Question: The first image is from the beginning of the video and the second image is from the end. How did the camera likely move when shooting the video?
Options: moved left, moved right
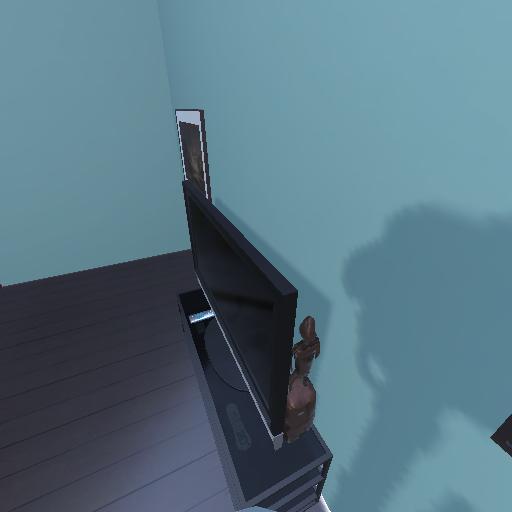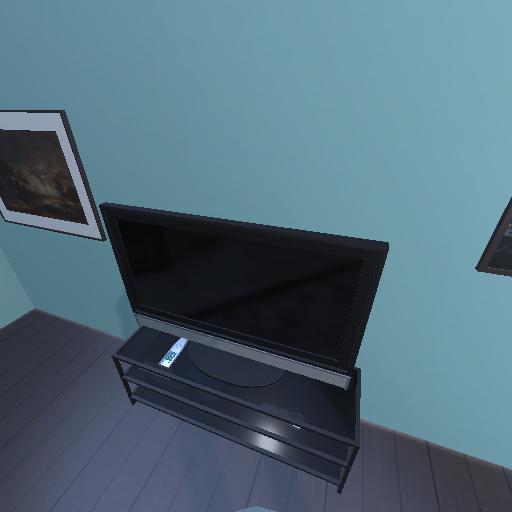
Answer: moved left